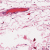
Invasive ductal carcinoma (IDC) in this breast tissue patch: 0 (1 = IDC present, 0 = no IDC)